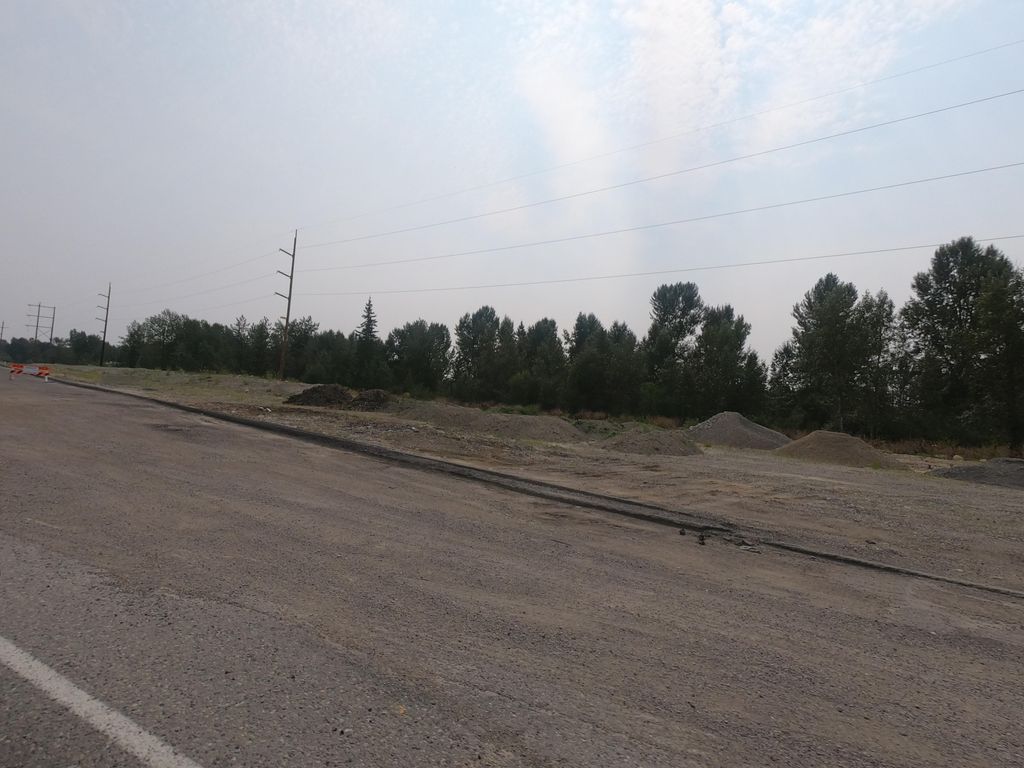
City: calgary